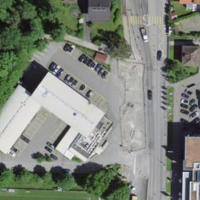
EUNIS habitat code: 54
Species observed at this site:
Certhia brachydactyla
Corvus corone
Cyanistes caeruleus
Lophophanes cristatus
Sturnus vulgaris
Troglodytes troglodytes
Dendrocopos major
Fringilla coelebs
Passer domesticus
Buteo buteo
Coloeus monedula
Sylvia atricapilla
Passer montanus
Columba palumbus
Chroicocephalus ridibundus
Turdus merula
Phylloscopus collybita
Larus michahellis
Parus major
Erithacus rubecula
Milvus migrans
Milvus milvus
Columba livia
Accipiter nisus